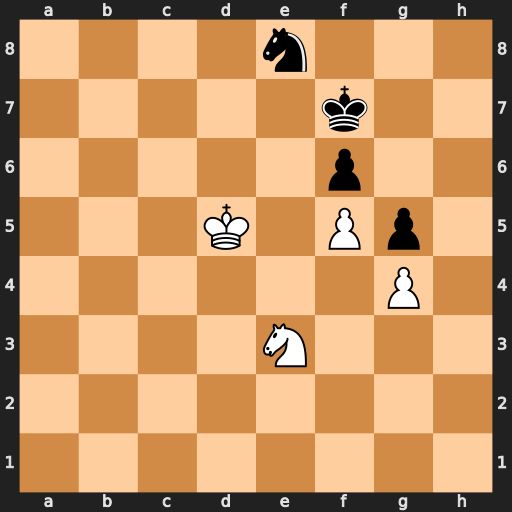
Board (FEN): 4n3/5k2/5p2/3K1Pp1/6P1/4N3/8/8
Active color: w
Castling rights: -
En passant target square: -
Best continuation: Kc5 Nc7 Kc6 Na6 Nd5